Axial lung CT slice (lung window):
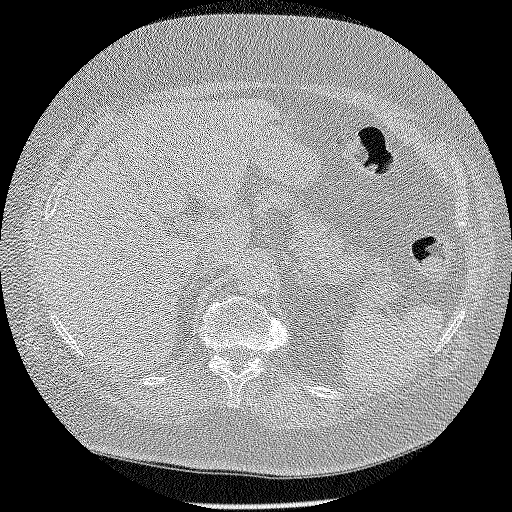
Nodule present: no